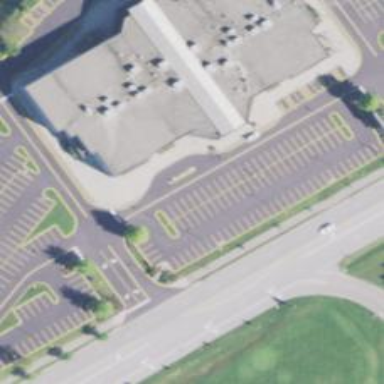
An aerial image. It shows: Parking area.